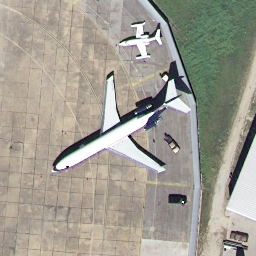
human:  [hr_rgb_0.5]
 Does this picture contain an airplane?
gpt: yes

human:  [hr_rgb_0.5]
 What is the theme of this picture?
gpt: airport